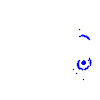
Particle: electron